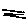
Label: line